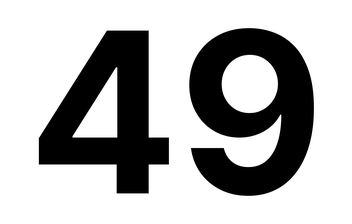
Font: Inter_Bold